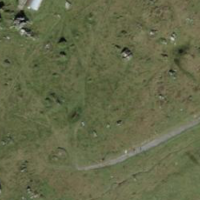
EUNIS habitat code: 23
Species observed at this site:
Arnica montana
Dryas octopetala